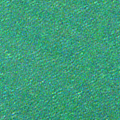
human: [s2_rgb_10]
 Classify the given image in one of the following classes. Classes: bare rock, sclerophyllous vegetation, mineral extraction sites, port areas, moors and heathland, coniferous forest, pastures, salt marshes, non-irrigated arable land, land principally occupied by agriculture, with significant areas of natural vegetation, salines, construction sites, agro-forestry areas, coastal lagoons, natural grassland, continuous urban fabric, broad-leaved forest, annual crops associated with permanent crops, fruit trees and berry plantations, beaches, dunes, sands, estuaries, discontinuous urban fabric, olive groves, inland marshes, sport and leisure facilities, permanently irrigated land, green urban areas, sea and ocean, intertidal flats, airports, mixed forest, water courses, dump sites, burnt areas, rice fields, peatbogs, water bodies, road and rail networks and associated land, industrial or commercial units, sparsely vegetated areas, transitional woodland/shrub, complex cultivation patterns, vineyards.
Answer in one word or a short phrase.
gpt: sea and ocean